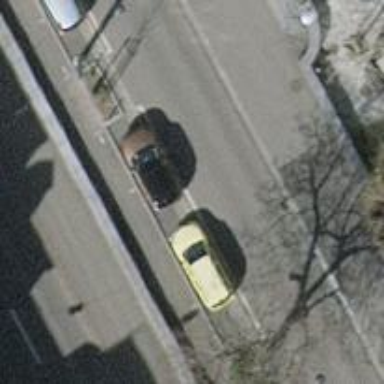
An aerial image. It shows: Parking available on the street side.